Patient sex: M
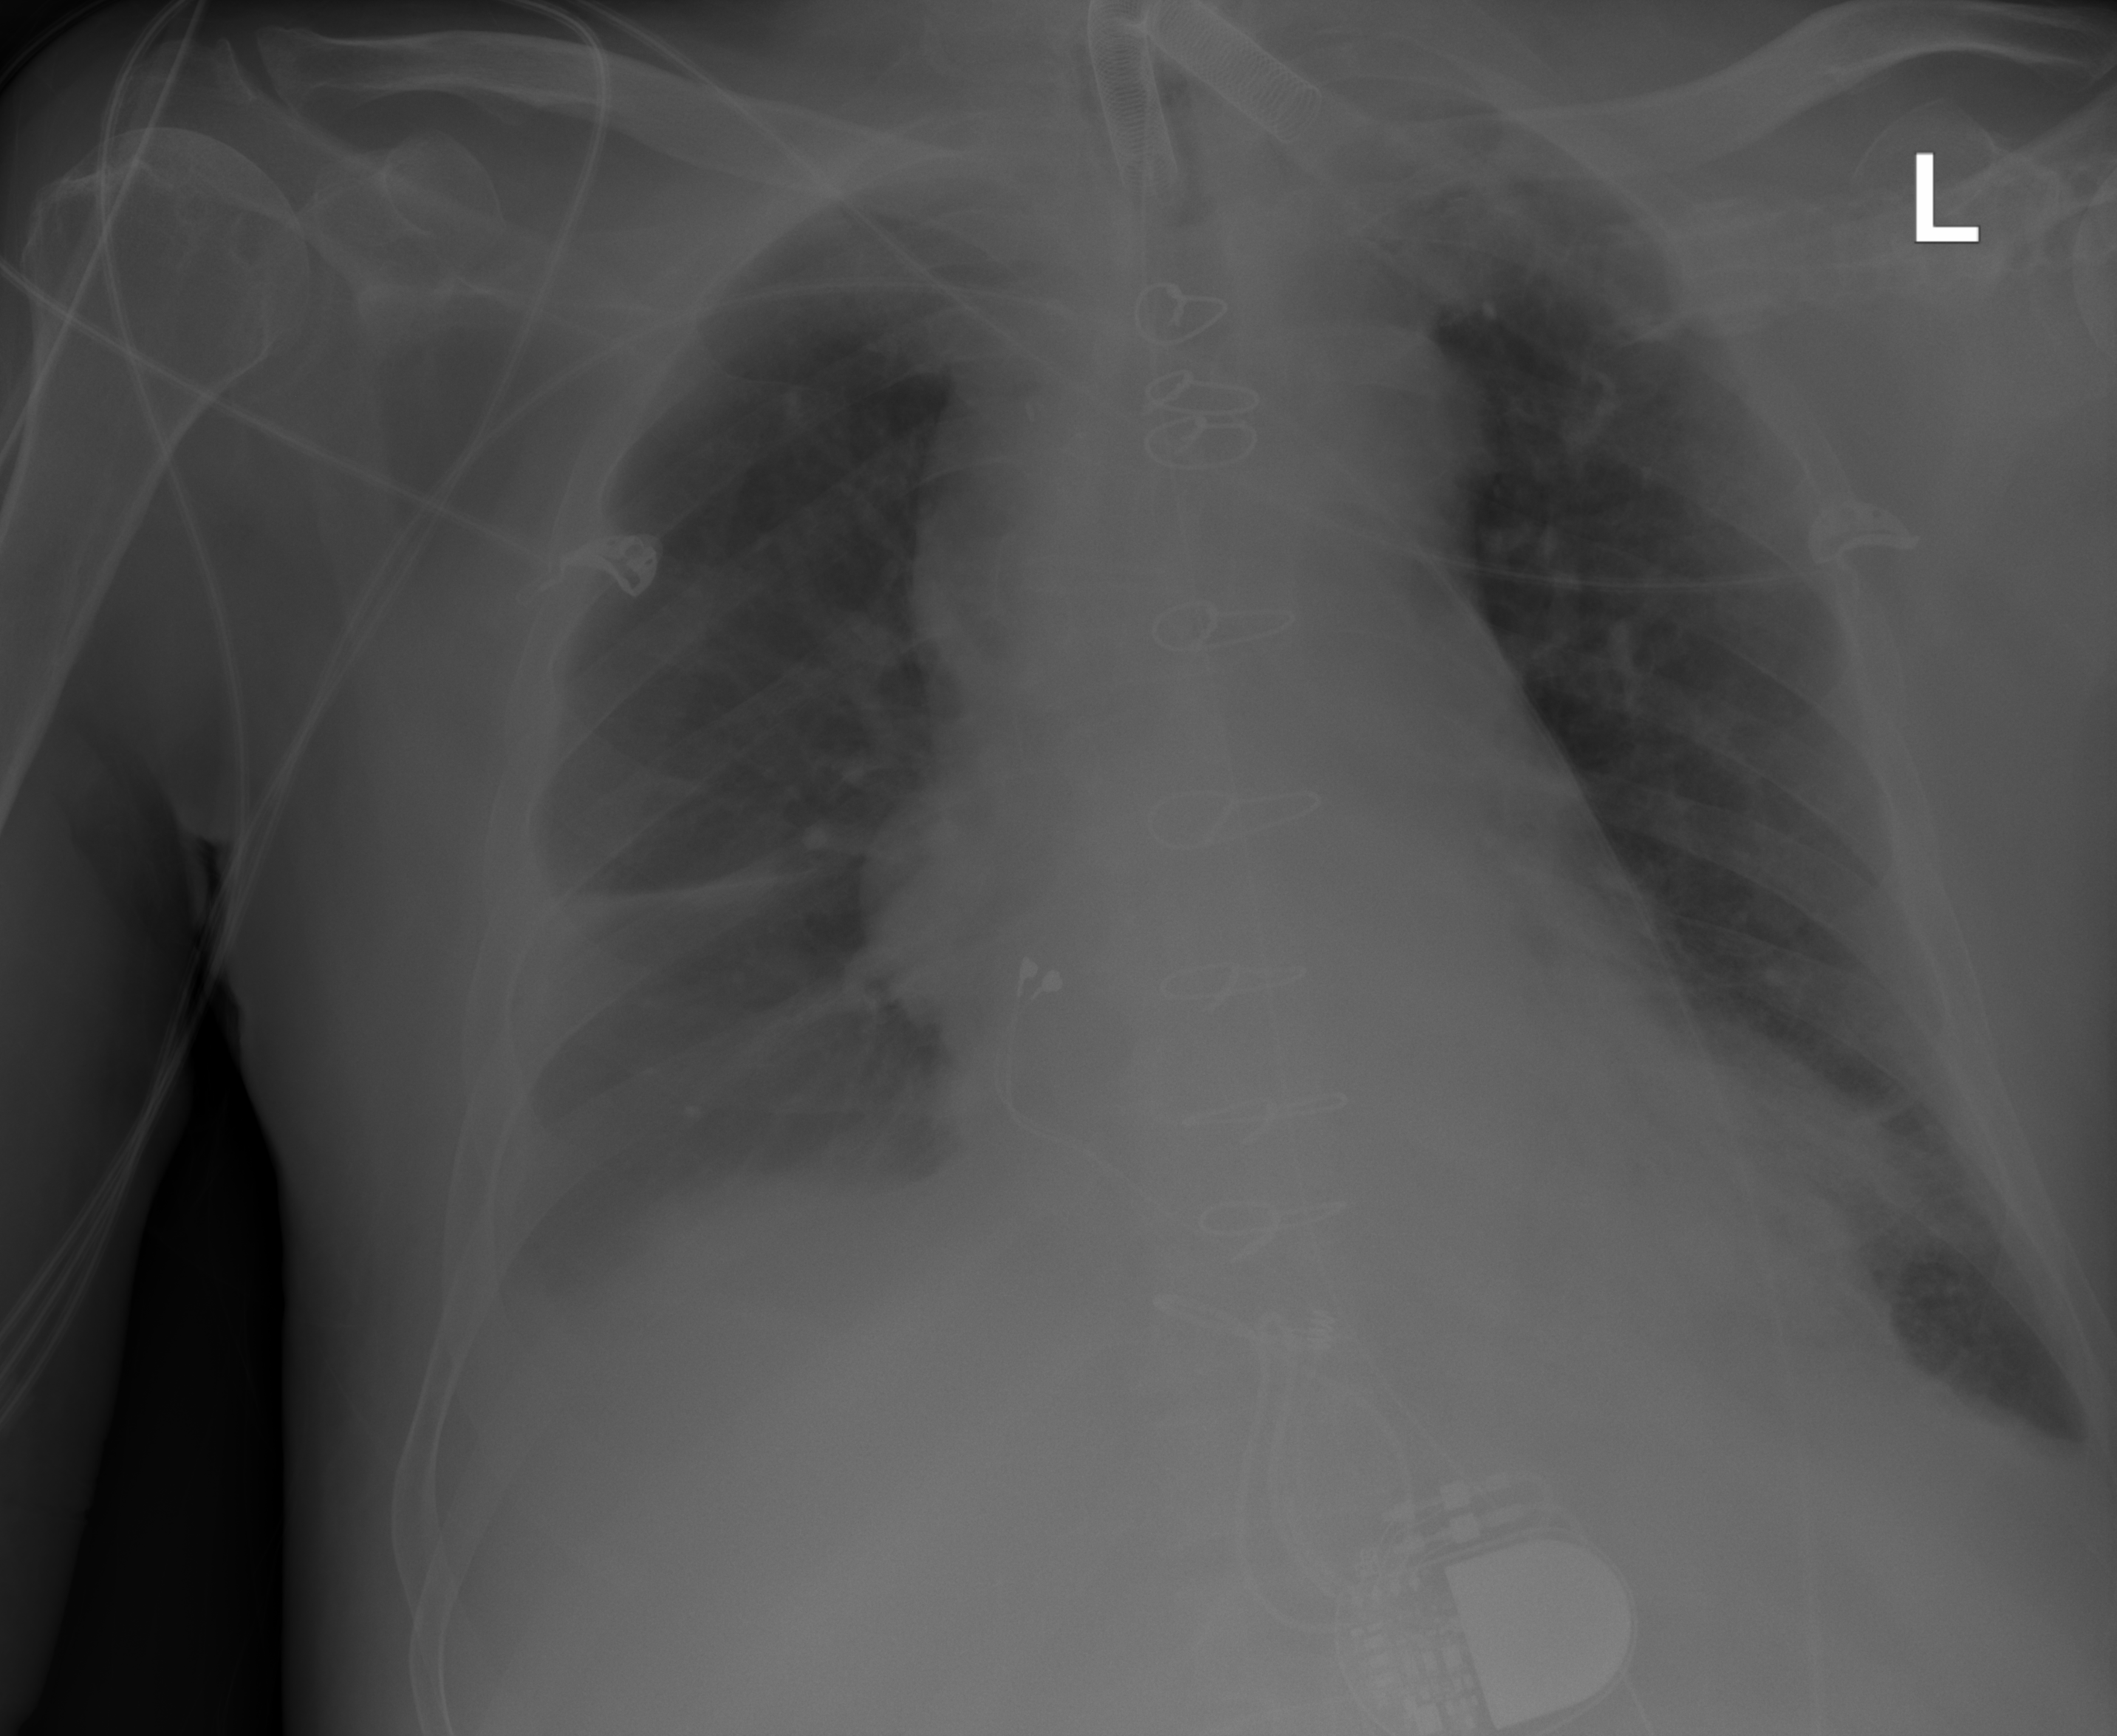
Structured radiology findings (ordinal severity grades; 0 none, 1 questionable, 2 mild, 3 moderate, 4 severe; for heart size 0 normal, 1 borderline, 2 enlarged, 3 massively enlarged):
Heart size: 2
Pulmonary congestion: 0
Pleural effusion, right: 2
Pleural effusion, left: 1
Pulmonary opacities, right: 0
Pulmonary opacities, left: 0
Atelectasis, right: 2
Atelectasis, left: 2